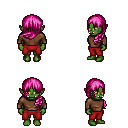
a pixel art fantasy rpg character, female body template, orc, green skin, brown long-sleeve shirt, red pants, pink left-swept hairstyle, four views (front, back, left, right), 2x2 character sprite sheet, small pixel art, hard edges, no anti-aliasing